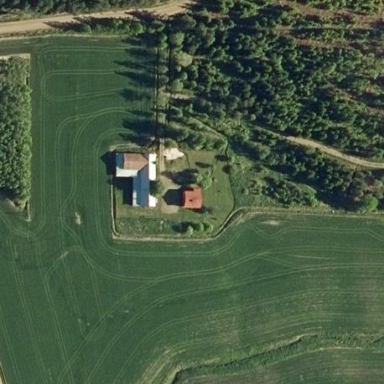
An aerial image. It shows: Farmyard area.